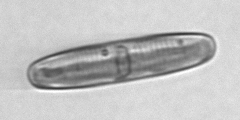
Label: Ephemera